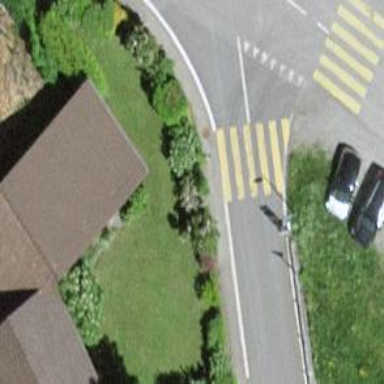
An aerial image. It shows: Zebra crossing on the road.